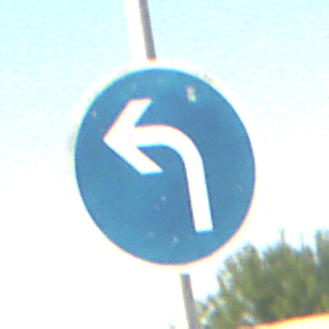
Verkehrszeichen: VorgeschriebeneFahrtrichtungLinks
Umgebung: Outdoor, Beach
Tageszeit: SunriseSunset
Wetter: Clear
Licht: Natural
Jahreszeit: NotSpecified
Kontrast: HighContrast